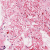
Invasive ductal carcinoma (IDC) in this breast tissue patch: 0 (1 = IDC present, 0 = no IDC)